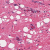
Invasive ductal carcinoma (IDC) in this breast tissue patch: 0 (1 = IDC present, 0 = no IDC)